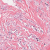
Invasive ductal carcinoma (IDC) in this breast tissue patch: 1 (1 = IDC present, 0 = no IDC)